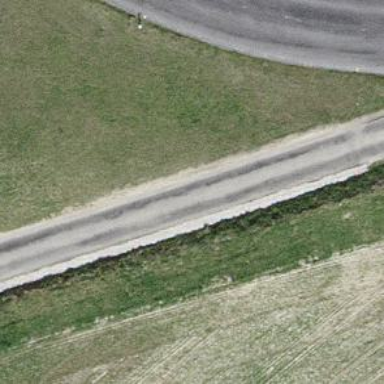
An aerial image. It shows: Tertiary road.